Question: If I have a table with data in the following format:
'''
id itemID projectID position_X position_Y
________________________________________________
1 2677 10 -289 -27
2 2653 10 -403 253
3 337 10 -23 -77
4 2456 10 50 130
'''
and I need to create 3 different queries to output results as a list where:
1. "X" axel is more important
2. "Y" axel is more important
3. Whatever makes more sense based on the chart
How would I do that?

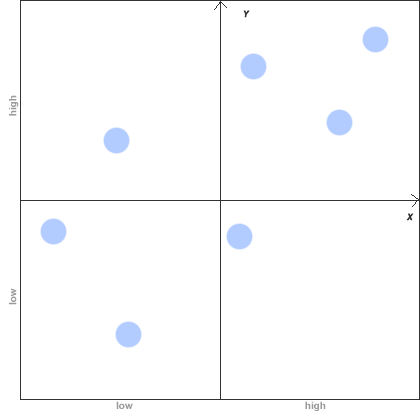
Answer: Alright, given the comments on the OP, I would say your 3 queries would be something like:
1. SELECT position_X, position_Y FROM <tablename> ORDER BY position_X DESC, position_Y DESC;
2. SELECT position_X, position_Y FROM <tablename> ORDER BY position_Y DESC, position_X DESC;
3. SELECT positon_X, position_Y FROM <tablename> ORDER BY <desiredcolumn> DESC;
(Keeping in mind I don't know the table name, or the exact sort order of the third query)
Given the data you've posted, outputting these three queries in order would give you:
First Query:
50, 130
-23, -77
-289, -27
-403, 253
Second Query:
-403, 253
50, 130
-289, -27
-23, -77
(Query three isn't certain due to not having a decision on what sort order)